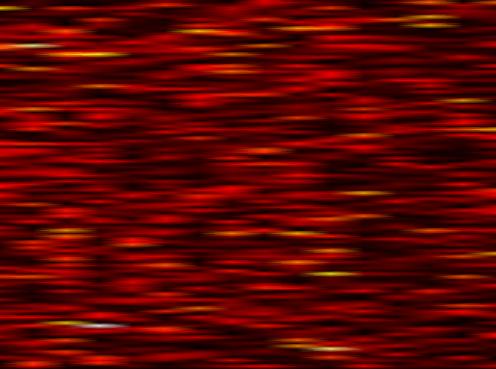
Label: FBMC